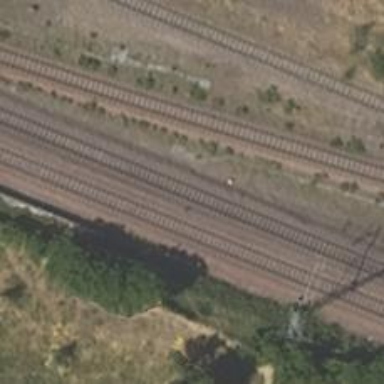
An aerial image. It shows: Railway signal.